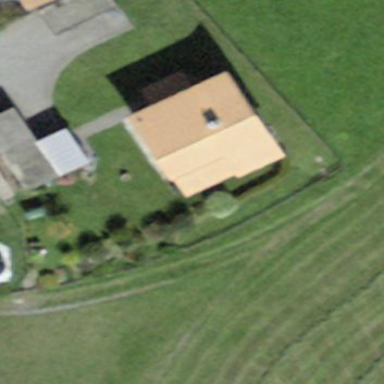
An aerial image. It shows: Detached building.